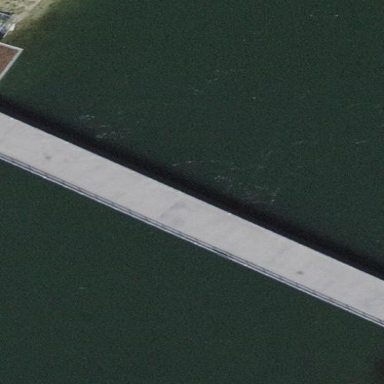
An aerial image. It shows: Man-made bridge.